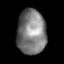
Tissue: lung
Cell type: Epithelial cells
Senescence score: 0.1936
Nuclear area (px): 1276
Mean DAPI intensity: 124.456